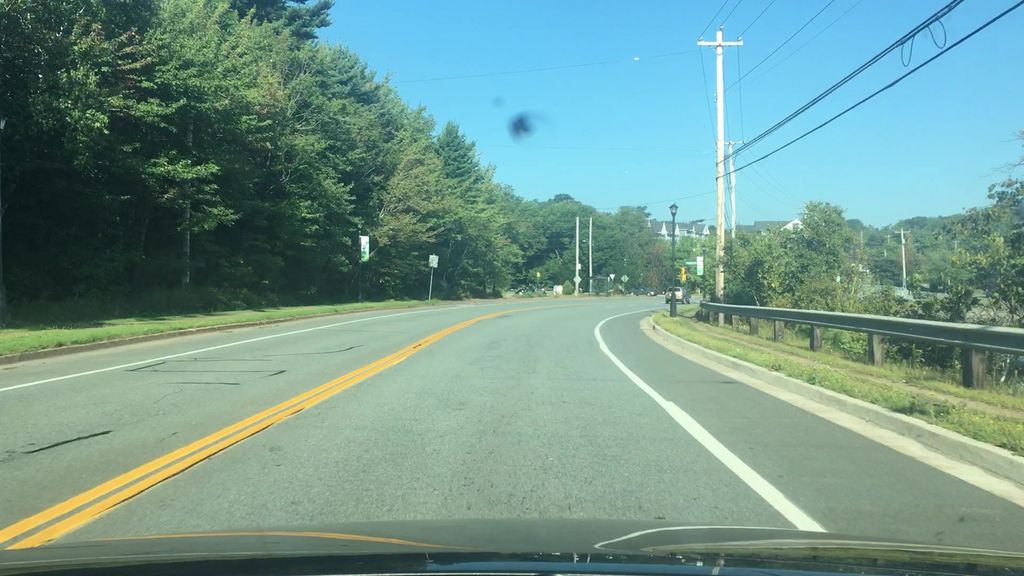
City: halifax